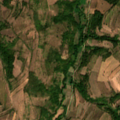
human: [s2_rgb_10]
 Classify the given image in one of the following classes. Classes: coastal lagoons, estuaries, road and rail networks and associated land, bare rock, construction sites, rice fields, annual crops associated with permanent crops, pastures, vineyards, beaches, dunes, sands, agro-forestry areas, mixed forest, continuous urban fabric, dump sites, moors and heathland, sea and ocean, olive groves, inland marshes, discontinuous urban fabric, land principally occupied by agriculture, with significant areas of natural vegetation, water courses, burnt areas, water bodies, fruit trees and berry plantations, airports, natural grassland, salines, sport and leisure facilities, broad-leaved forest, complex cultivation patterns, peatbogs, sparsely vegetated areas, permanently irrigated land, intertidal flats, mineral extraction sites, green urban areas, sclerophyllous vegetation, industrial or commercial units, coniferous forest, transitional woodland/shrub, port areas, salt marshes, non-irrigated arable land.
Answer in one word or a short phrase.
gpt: pastures, complex cultivation patterns, transitional woodland/shrub